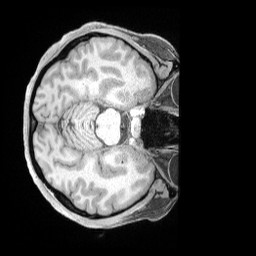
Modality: T1w
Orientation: axial
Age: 34
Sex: female
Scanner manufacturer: siemens
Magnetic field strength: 3 T
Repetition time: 2 s
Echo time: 0.00211 s